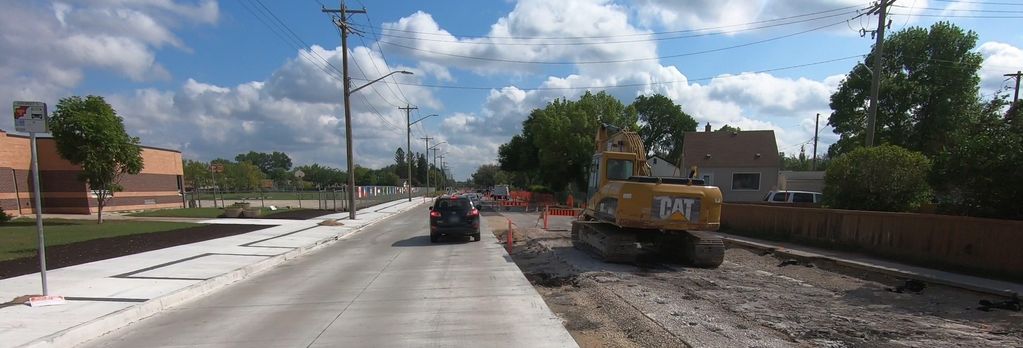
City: winnipeg